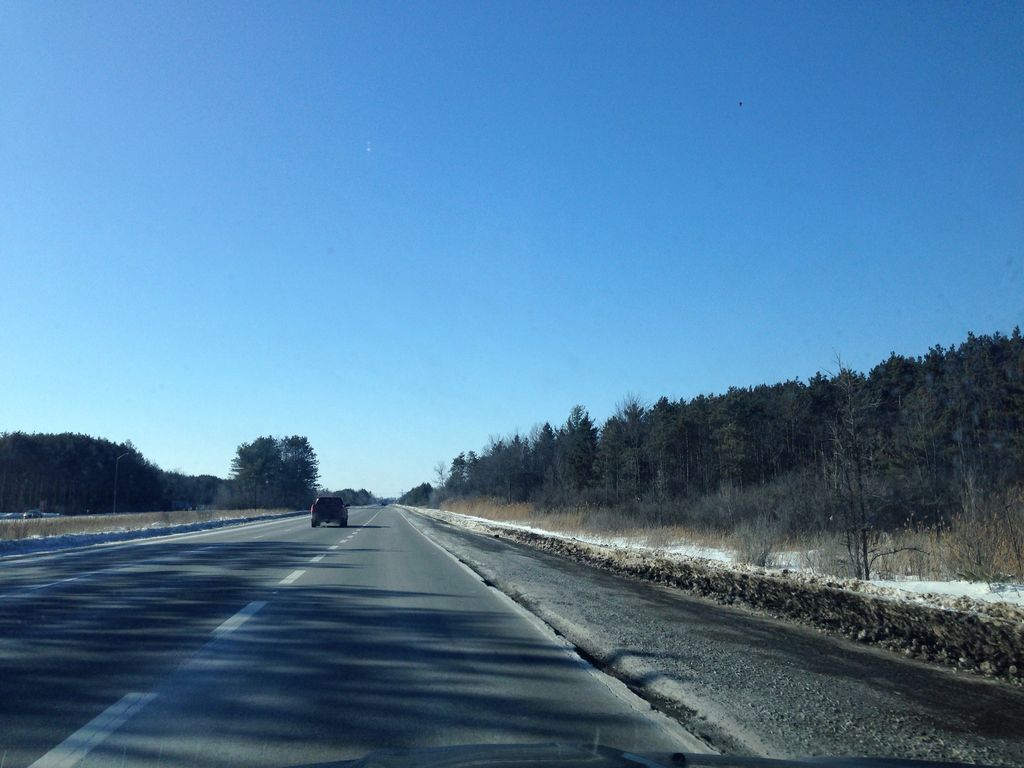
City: ottawa-gatineau